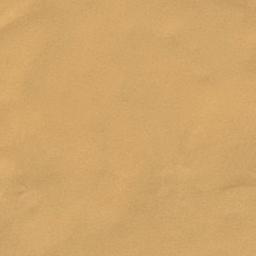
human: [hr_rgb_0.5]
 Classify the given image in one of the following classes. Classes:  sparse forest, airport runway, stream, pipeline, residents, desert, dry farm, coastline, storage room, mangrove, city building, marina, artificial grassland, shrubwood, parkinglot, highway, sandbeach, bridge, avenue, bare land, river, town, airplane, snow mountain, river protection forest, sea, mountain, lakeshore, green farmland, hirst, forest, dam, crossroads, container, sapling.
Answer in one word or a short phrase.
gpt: desert